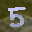
Label: 5